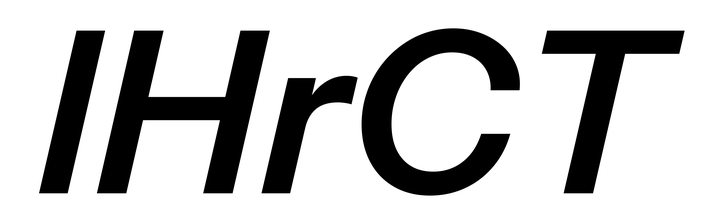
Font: InstrumentSans-Italic_SemiBold_Italic